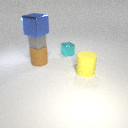
small cyan metal cube behind large yellow rubber cylinder